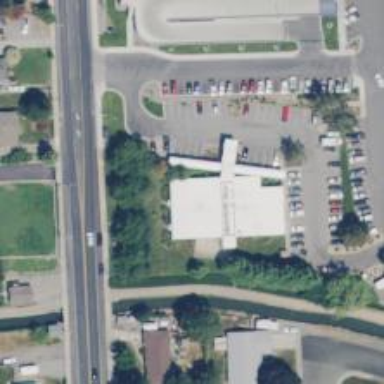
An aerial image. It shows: Clinic.